Question: How could I programatically generate an image (ie output_file.png) which is a combination of user input (ie. strings) overlaid on top of another image file?
Hopefully the image below can illustrate it better

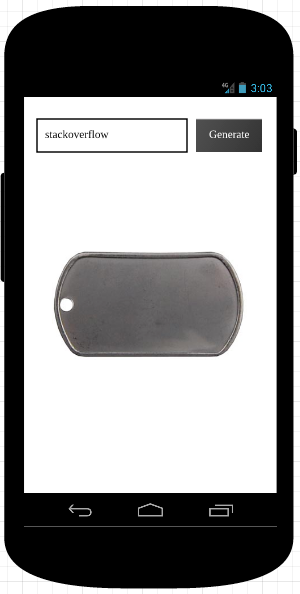
Answer: To write text directly into a bitmap you can do something similar to the following:
'''
int textSize = (int) TypedValue.applyDimension(TypedValue.COMPLEX_UNIT_DIP, 15, context.getResources().getDisplayMetrics());
Paint paint = new Paint();
paint.setAntiAlias(true);
paint.setSubpixelText(true);
paint.setStyle(Paint.Style.FILL);
paint.setTextSize(textSize);
paint.setColor(Color.WHITE);
Canvas myCanvas = new Canvas(myBitmap);
myCanvas.drawColor(Color.TRANSPARENT, PorterDuff.Mode.CLEAR);
myCanvas.drawText(string, x, y, paint);
'''
To write the bitmap to a file you can read the answer to this question here: <URL>